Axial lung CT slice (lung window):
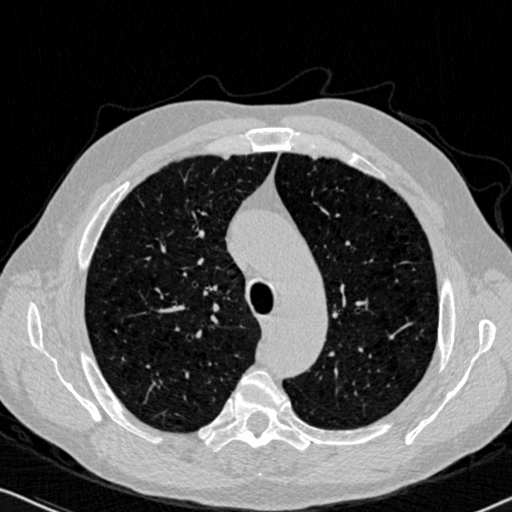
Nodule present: no